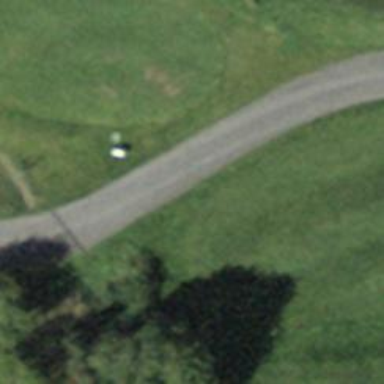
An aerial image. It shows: Designated golf cart path along service road with grade 1 tracktype.